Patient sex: M
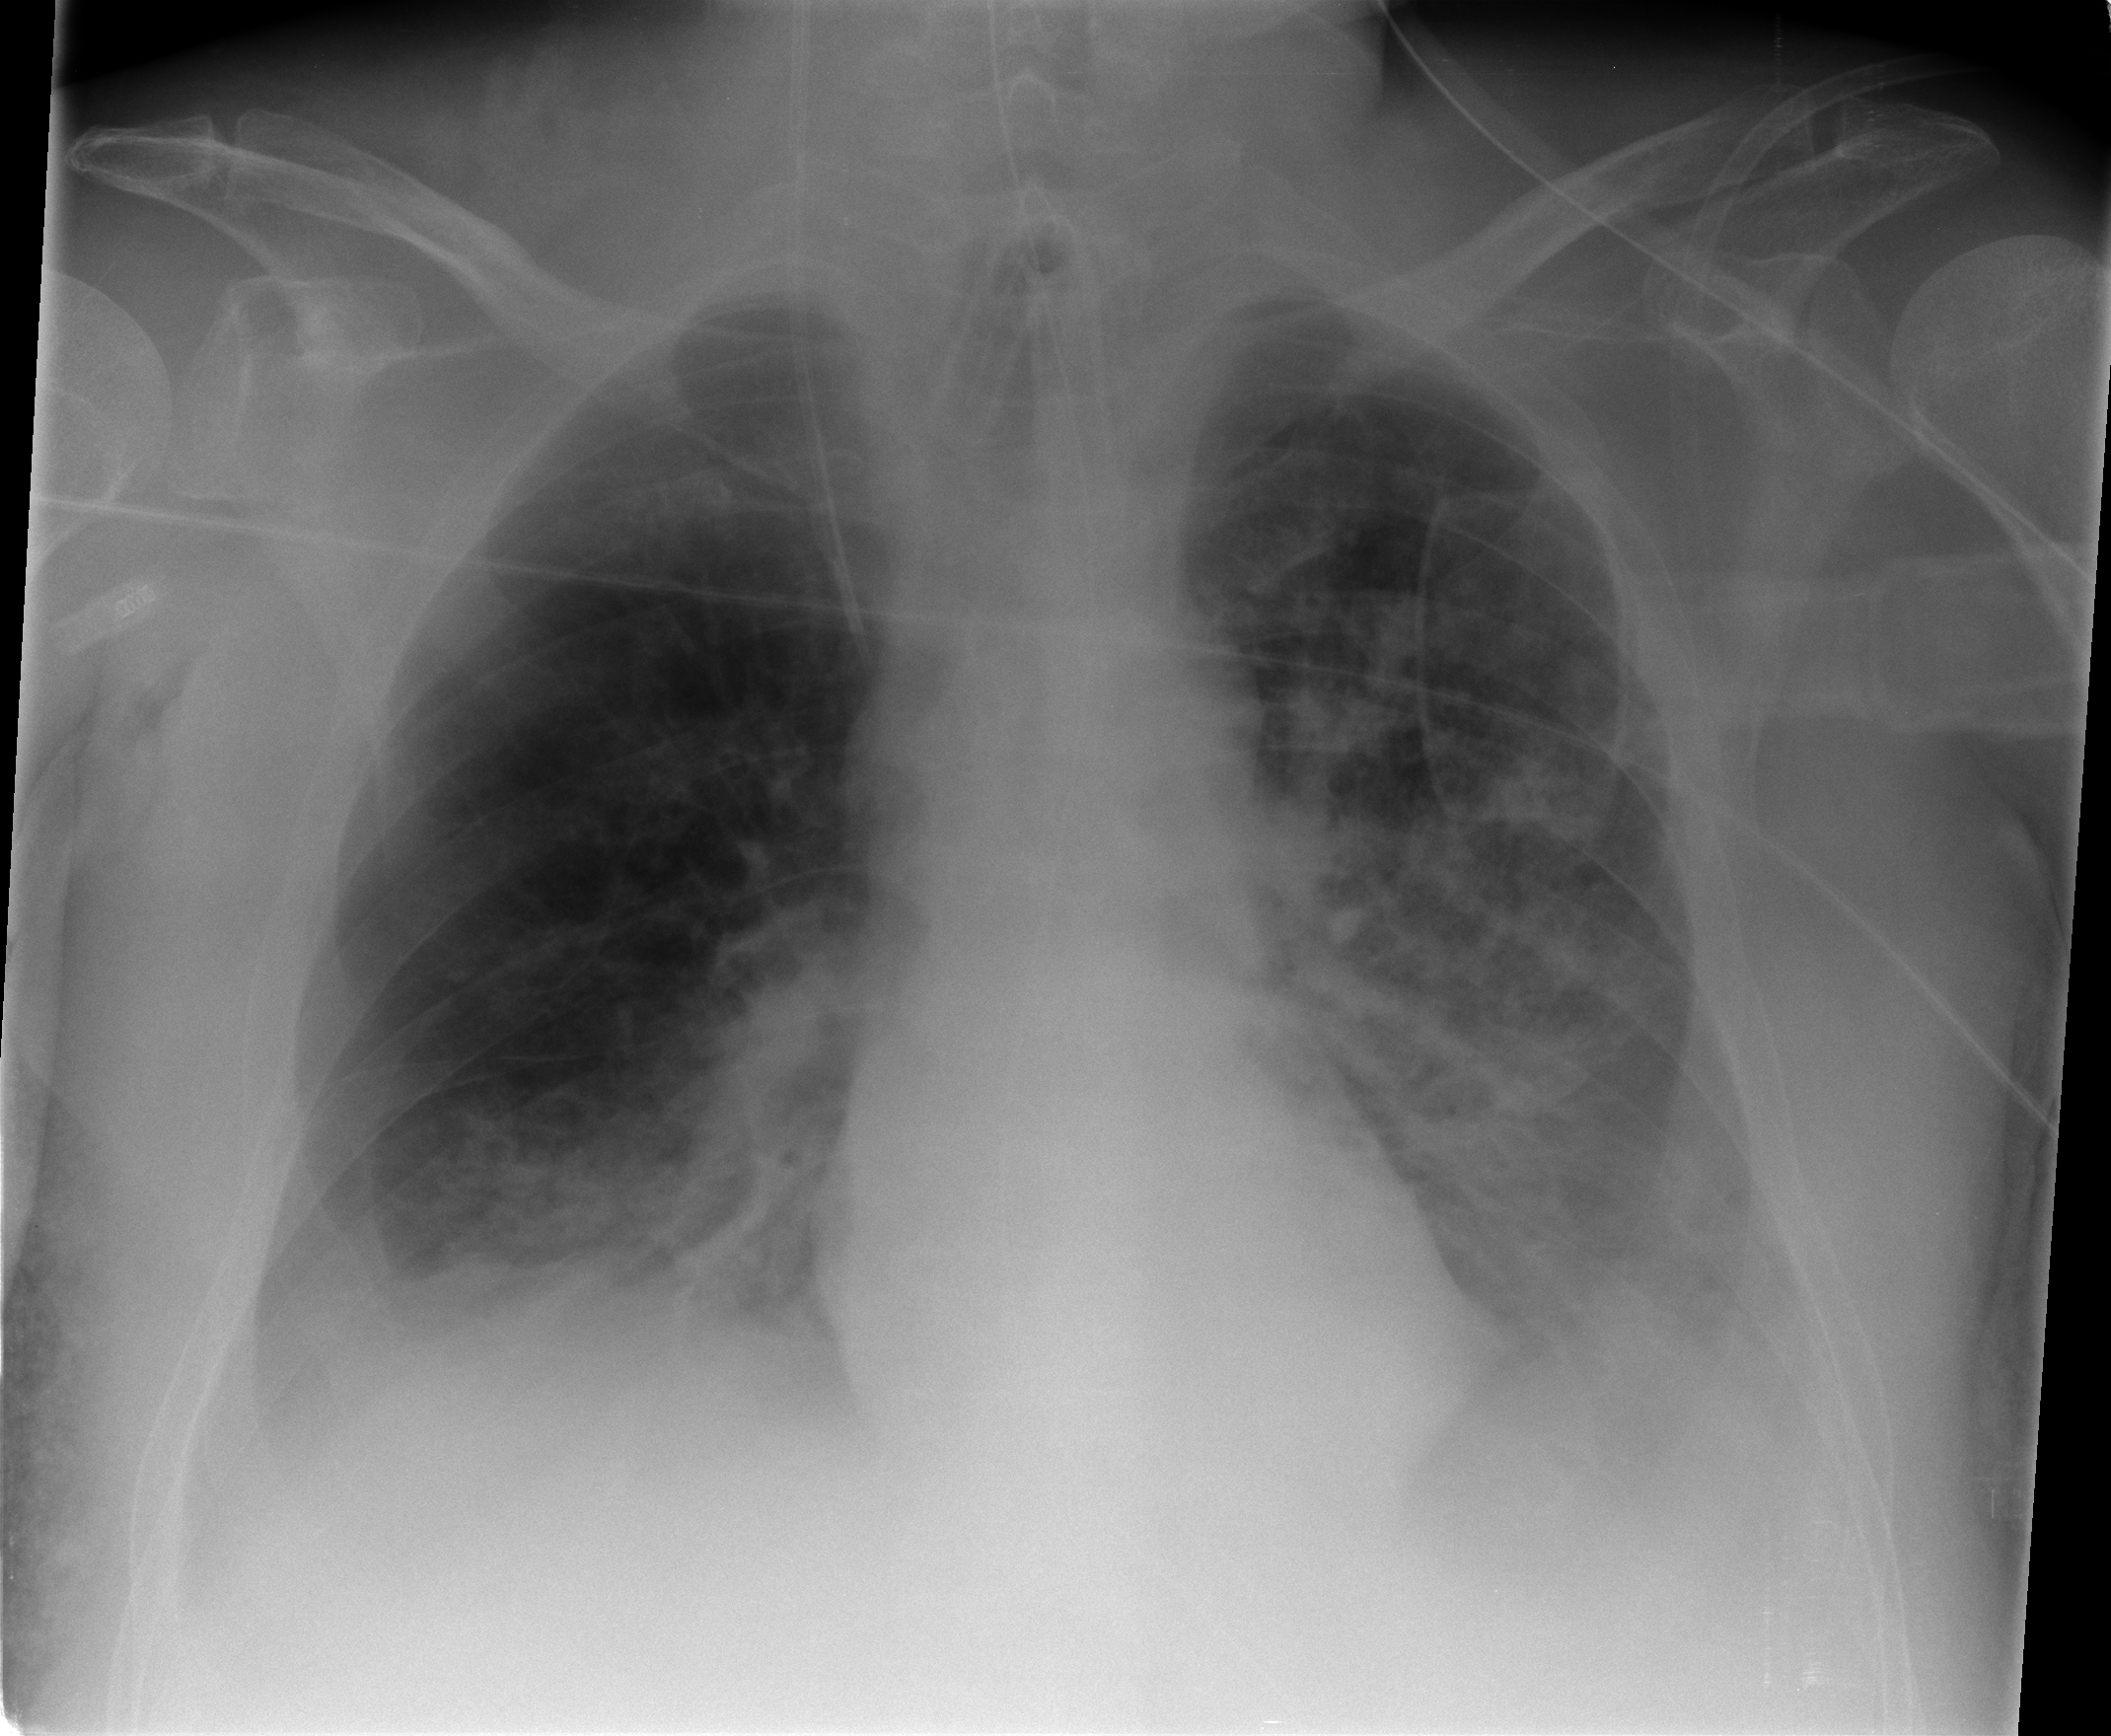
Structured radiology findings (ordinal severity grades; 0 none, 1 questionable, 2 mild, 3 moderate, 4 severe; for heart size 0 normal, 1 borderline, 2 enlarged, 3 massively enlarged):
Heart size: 0
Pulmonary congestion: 0
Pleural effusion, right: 2
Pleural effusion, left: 2
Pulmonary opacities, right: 2
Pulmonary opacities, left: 3
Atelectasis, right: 2
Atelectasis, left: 2